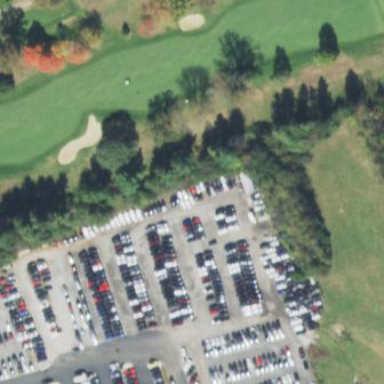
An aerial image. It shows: Grassy area designated as golf fairway.